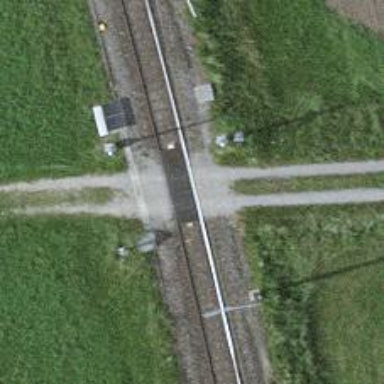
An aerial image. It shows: Railway level crossing.